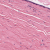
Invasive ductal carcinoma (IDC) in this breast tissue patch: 0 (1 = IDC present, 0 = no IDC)